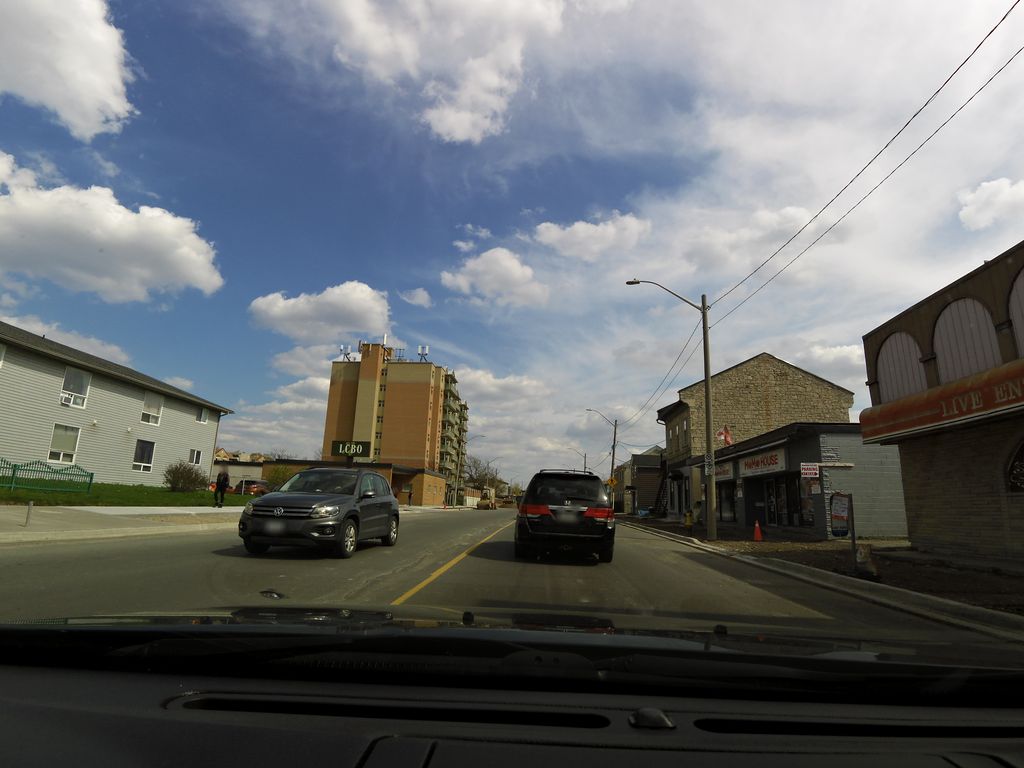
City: kitchener-waterloo